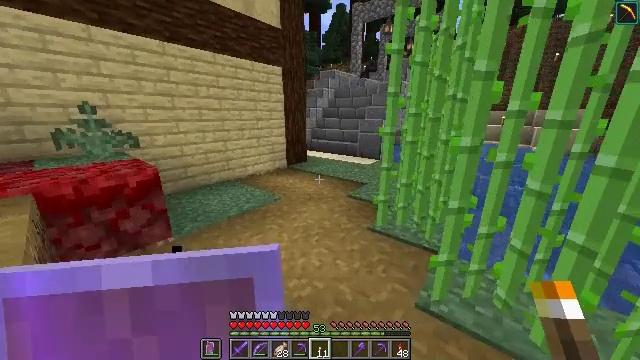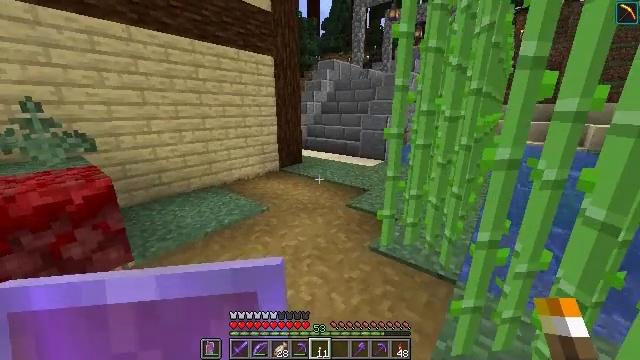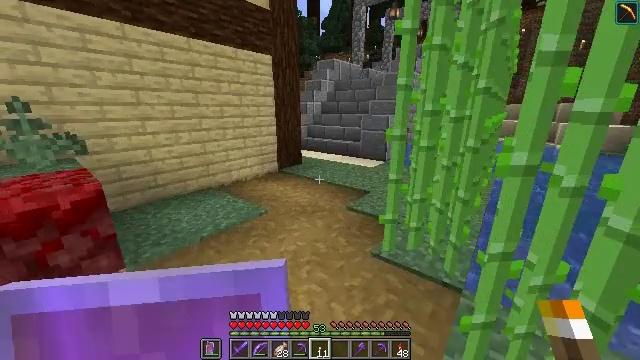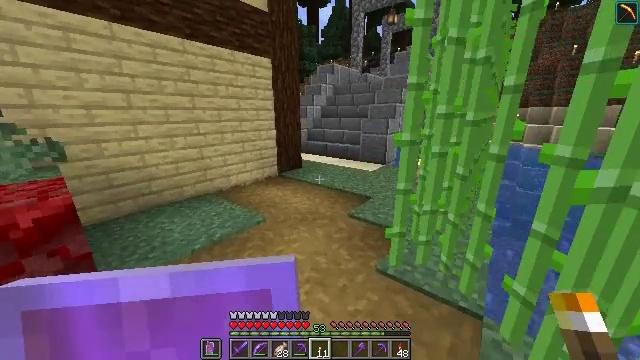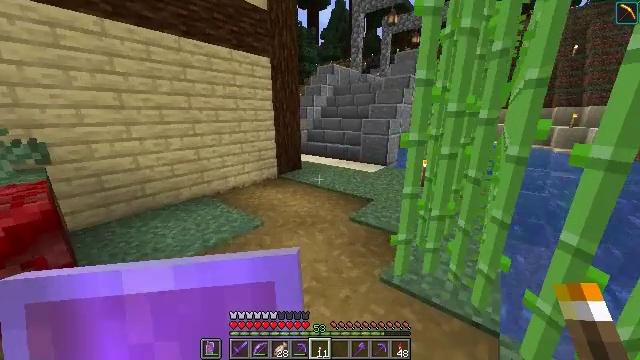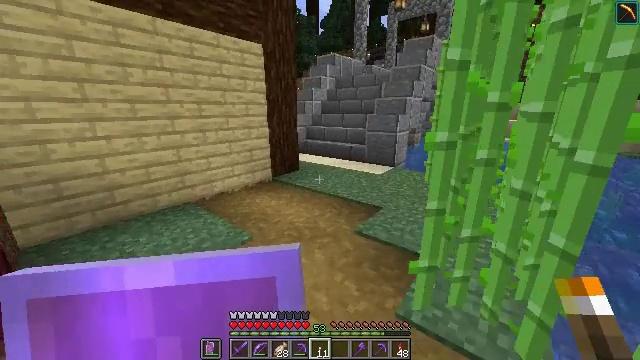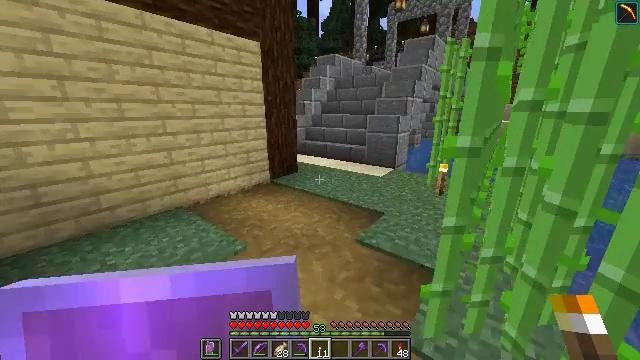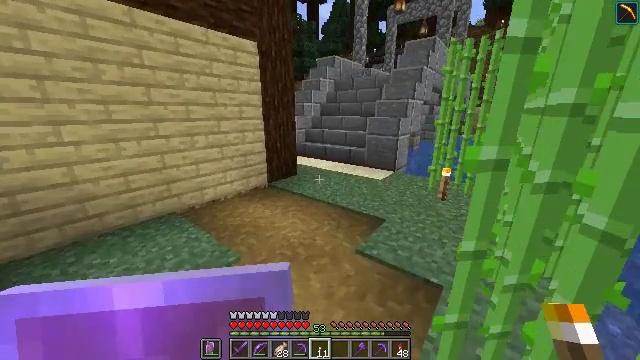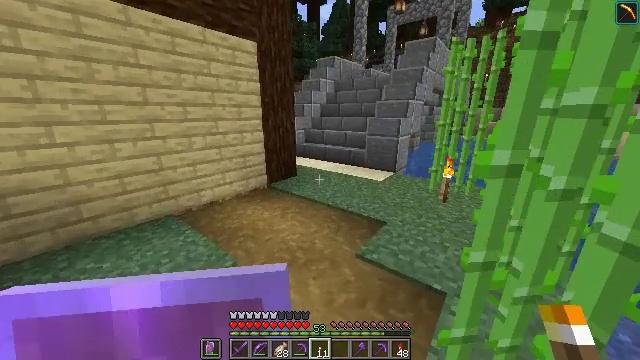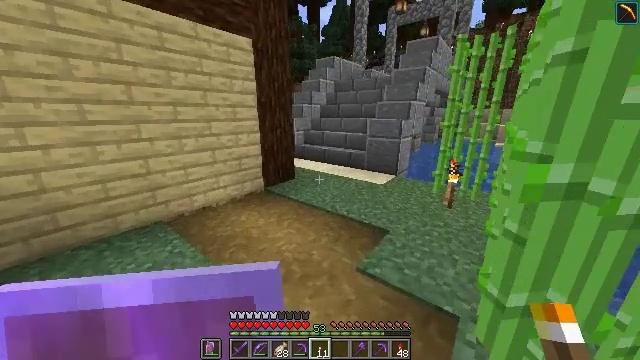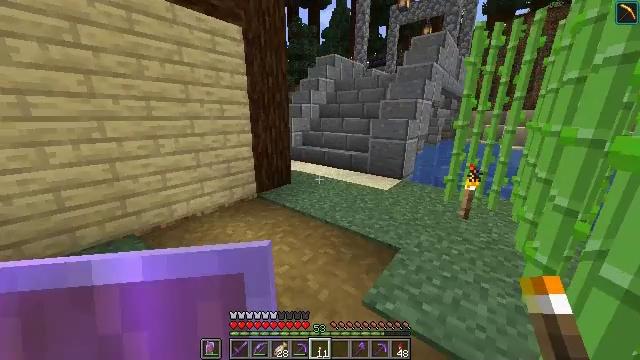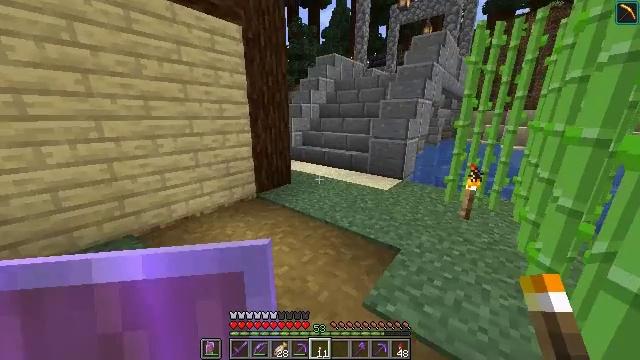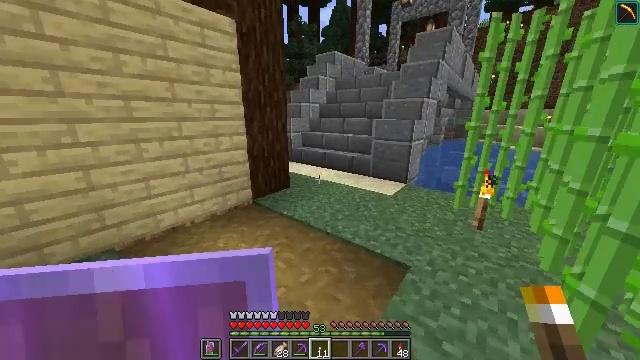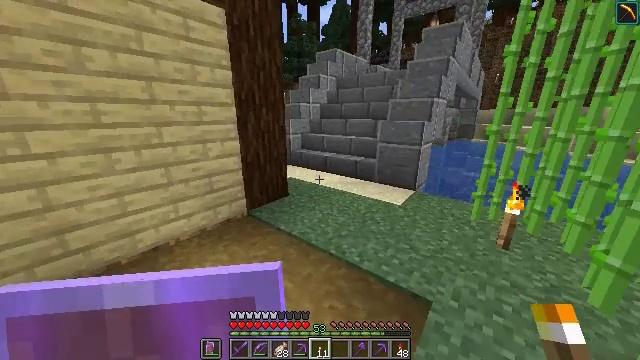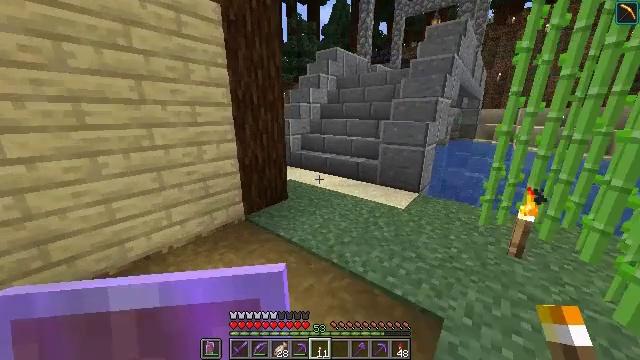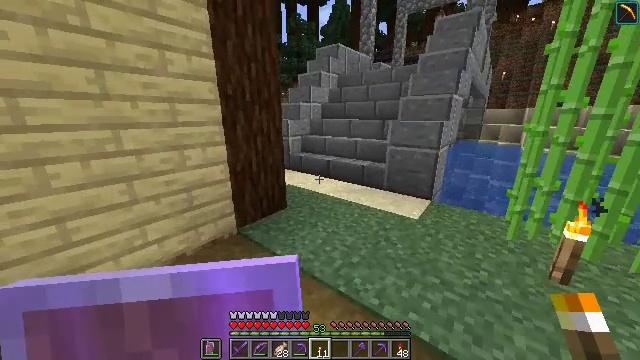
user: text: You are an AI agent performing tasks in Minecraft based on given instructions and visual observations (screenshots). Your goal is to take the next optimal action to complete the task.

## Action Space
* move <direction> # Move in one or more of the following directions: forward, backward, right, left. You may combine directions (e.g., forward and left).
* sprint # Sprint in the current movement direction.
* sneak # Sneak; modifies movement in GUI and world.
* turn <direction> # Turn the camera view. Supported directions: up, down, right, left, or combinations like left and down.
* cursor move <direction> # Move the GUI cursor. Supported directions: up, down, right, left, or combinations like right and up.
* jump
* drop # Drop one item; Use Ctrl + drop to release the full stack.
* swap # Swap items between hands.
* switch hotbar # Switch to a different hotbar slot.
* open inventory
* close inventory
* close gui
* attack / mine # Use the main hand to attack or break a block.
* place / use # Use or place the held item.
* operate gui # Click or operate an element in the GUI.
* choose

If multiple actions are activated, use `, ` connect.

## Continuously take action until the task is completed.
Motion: motion action
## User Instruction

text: Use the crafting grid to craft lime stained glass.
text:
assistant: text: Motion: move forward, sprint
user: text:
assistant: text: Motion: move forward, sprint
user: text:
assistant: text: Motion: move forward, sprint
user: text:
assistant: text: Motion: move forward, sprint
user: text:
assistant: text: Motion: move forward, sprint
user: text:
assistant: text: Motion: move forward, sprint
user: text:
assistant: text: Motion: move forward, sprint
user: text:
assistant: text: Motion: move forward, sprint
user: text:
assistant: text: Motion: move forward, sprint
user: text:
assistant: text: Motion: move forward, sprint
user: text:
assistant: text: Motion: move forward, sprint
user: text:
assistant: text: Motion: move forward, sprint
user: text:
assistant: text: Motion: move forward, sprint
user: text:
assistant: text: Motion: move forward, sprint
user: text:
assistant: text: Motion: move forward, sprint
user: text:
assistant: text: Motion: move forward, sprint
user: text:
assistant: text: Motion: move forward, sprint
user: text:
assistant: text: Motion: move forward, sprint
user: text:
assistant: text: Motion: move forward, sprint
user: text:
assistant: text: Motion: move forward, sprint
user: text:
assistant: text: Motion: move forward, sprint
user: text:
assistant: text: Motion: move forward, sprint
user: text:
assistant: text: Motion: move forward, sprint
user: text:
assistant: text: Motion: move forward, sprint
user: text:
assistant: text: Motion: move forward, sprint
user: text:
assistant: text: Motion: move forward, sprint
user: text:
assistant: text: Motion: move forward, sprint
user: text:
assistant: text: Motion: move forward, sprint
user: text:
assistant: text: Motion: move forward, sprint, turn left and up
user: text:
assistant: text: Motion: move forward, sprint, turn left and up